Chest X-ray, PA view. Patient: 33 years old, sex M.
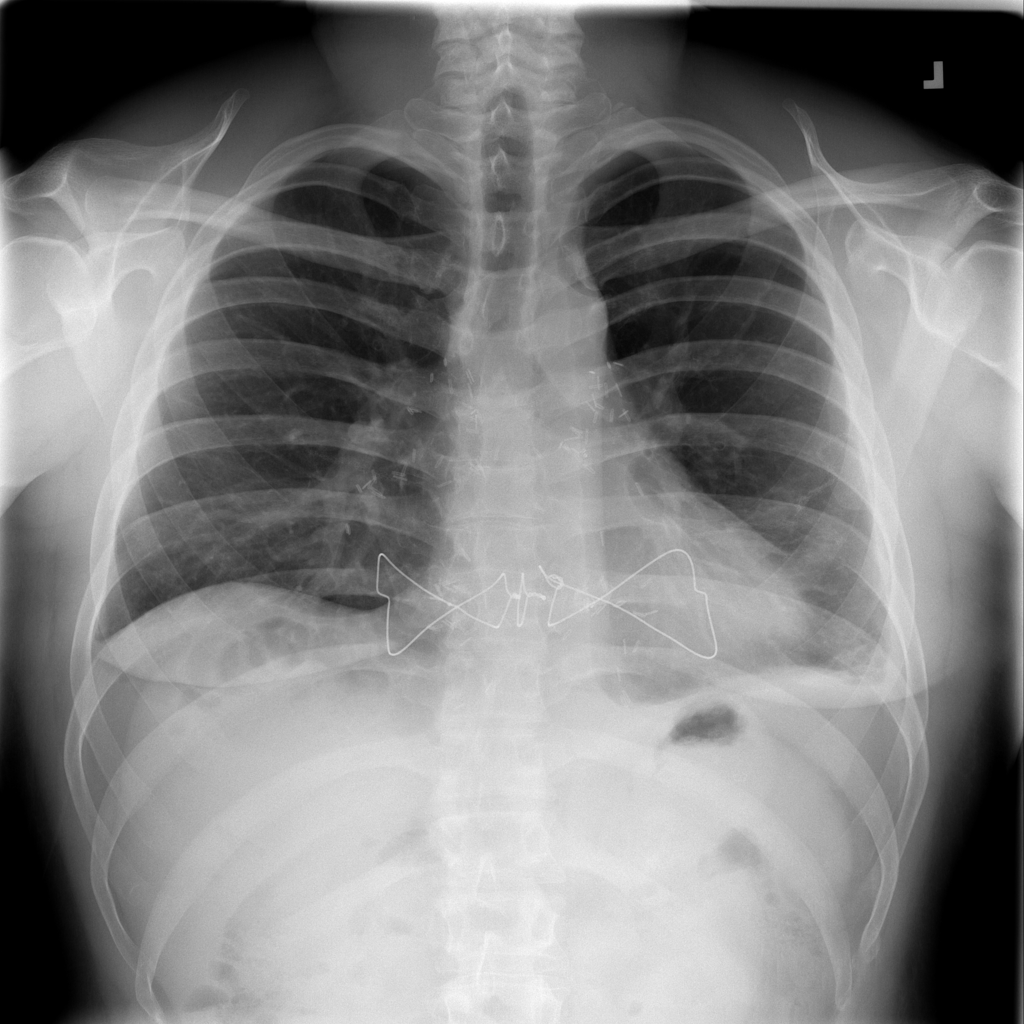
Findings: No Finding